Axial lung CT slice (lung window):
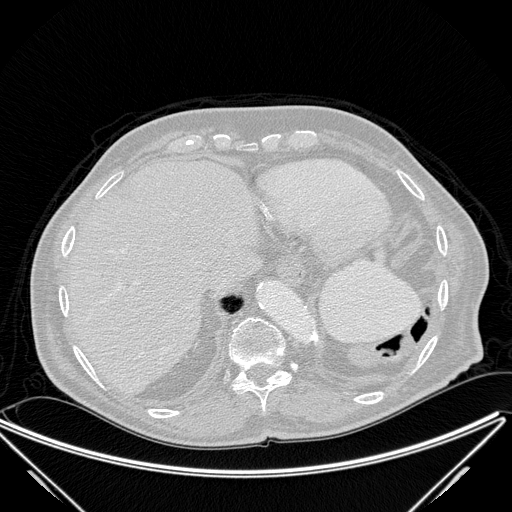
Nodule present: no